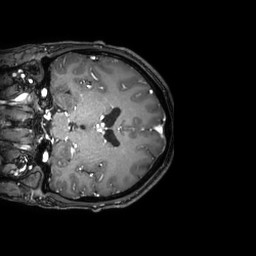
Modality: T1w
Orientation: coronal
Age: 46
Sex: male
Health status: ill
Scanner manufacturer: philips
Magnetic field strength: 3 T
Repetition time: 0.0079 s
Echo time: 0.0035 s